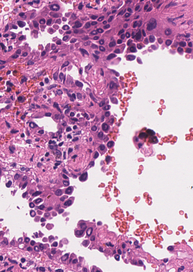
Tumor epithelial tissue: yes
Tumor-associated stroma tissue: yes
Normal tissue: no